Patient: sex F, age 62
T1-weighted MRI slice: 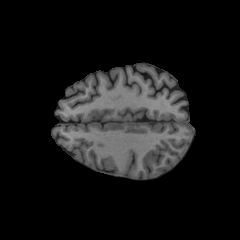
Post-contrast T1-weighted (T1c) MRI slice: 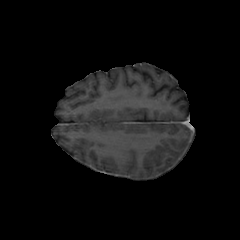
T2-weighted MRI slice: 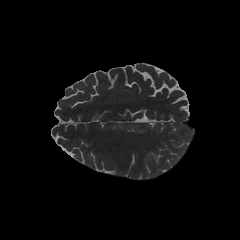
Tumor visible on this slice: no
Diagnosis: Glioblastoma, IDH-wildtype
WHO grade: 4